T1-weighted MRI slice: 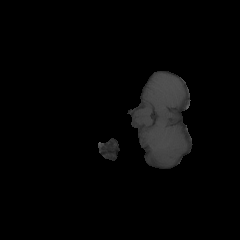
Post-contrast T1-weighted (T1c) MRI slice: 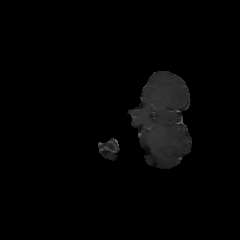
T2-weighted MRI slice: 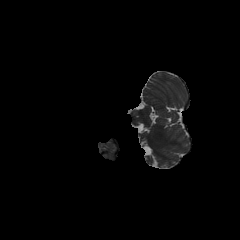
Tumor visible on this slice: no